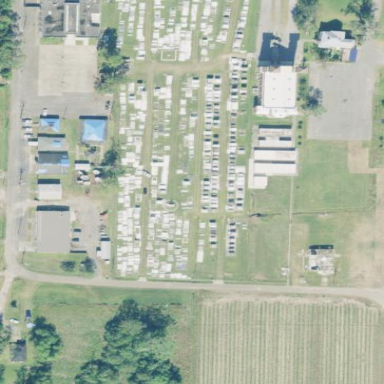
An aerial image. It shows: Graveyard.